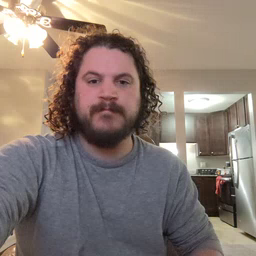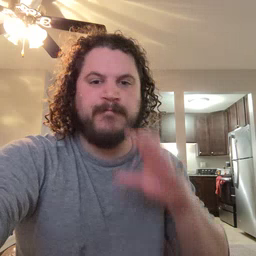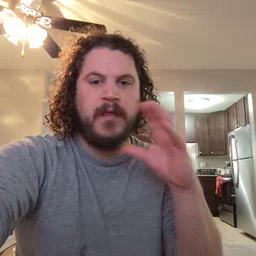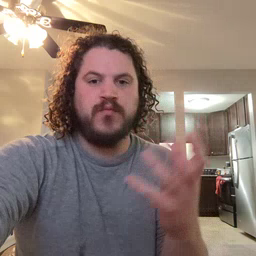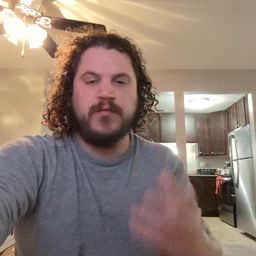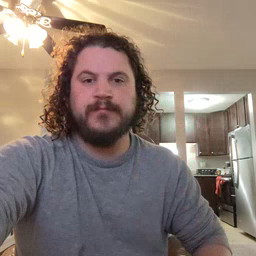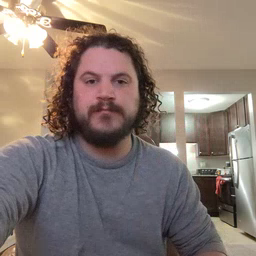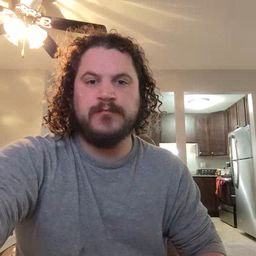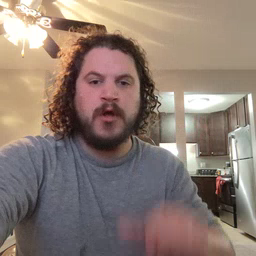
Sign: balloon